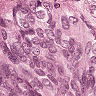
Metastatic tissue present: yes